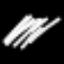
Label: line